Interaction volume radius: 5 \u00c5
Interaction volume height: 15 \u00c5
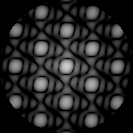
Disorder parameter: 0.009809